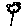
Label: flower